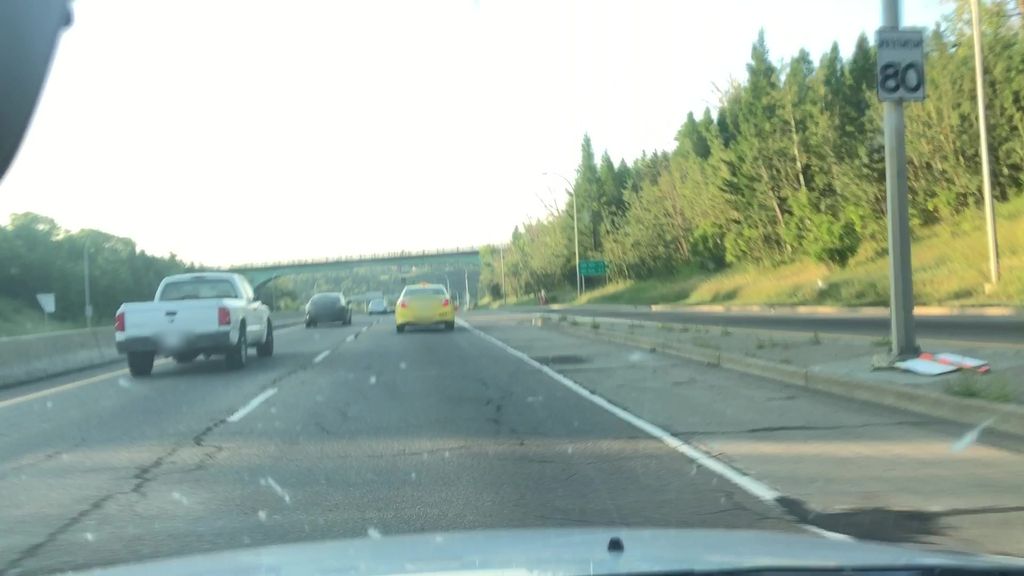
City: edmonton